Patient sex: M
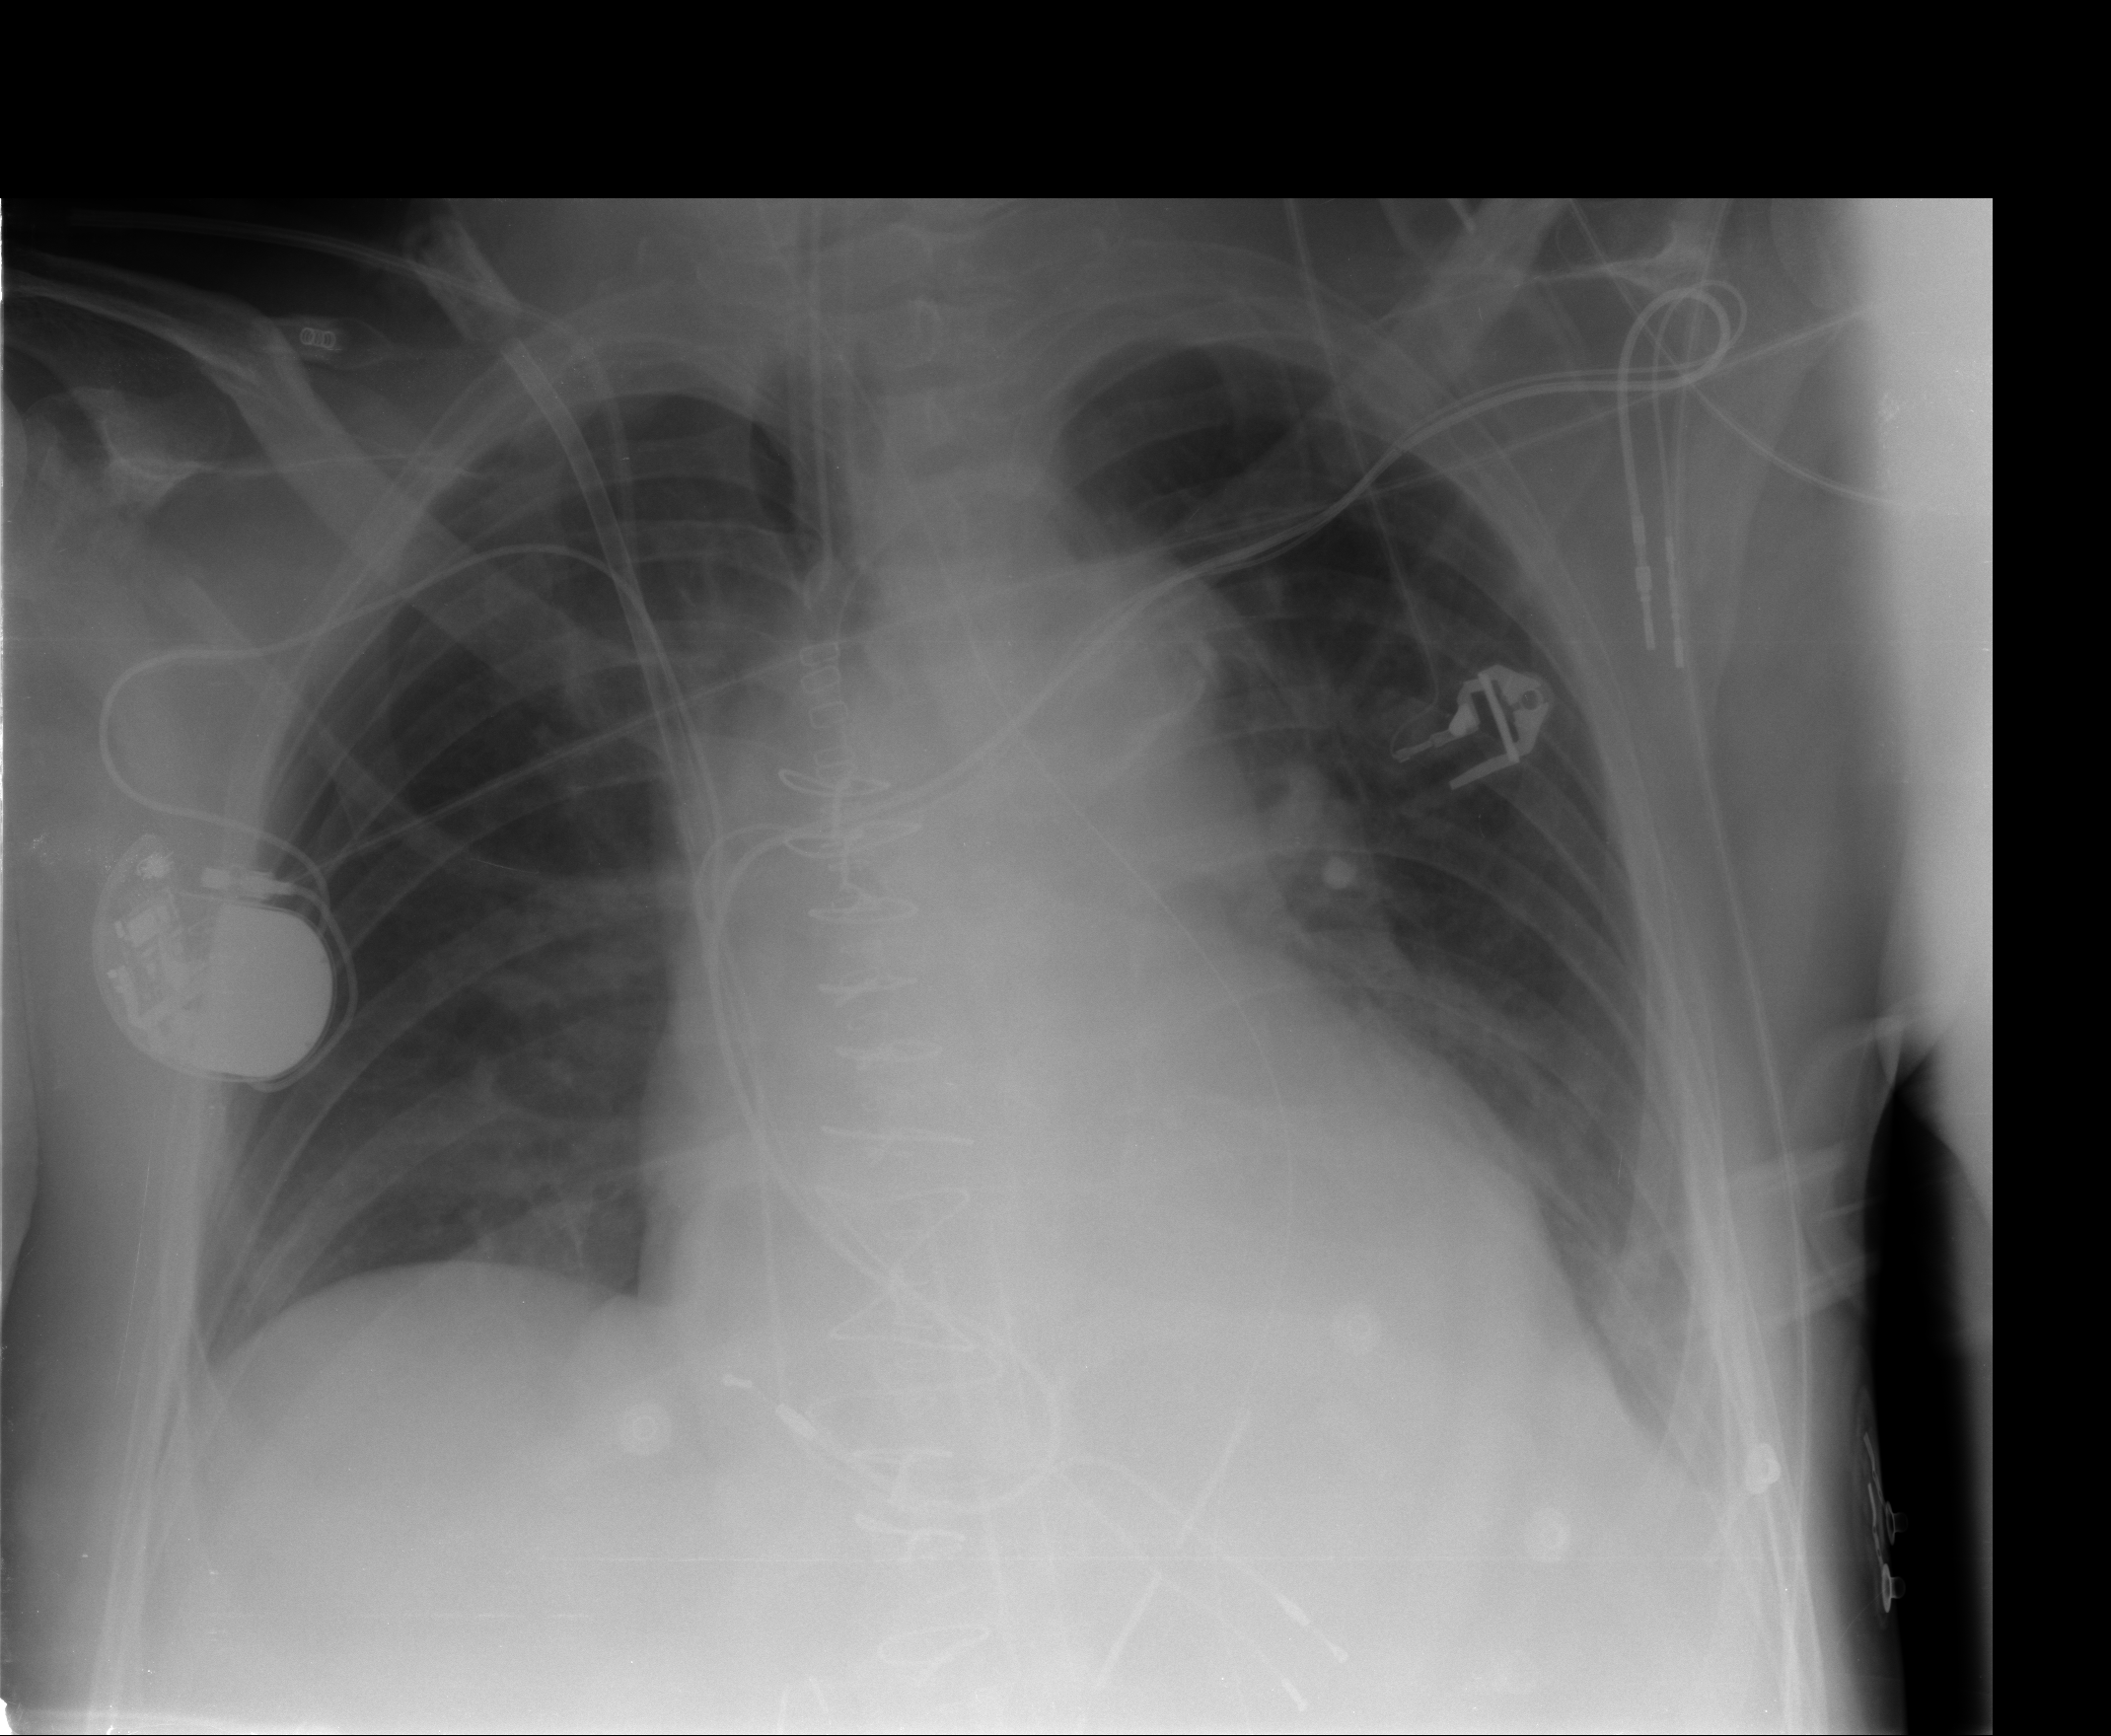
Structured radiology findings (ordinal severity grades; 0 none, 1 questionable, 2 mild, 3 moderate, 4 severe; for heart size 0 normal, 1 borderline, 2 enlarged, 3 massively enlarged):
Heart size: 2
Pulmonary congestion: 1
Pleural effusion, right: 0
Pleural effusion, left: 1
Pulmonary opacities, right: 0
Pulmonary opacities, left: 0
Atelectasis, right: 2
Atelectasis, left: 2